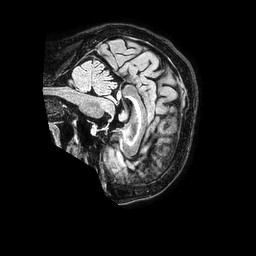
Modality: FLAIR
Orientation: sagittal
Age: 79
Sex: female
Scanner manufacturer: philips
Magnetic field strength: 1.5 T
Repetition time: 4.8 s
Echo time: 0.3 s